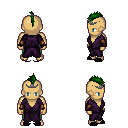
a pixel art fantasy rpg character, male body template, human, tanned skin, purple robe, teal pants, green mohawk hairstyle, iron tiara, cloth bracers, black slippers, four views (front, back, left, right), 2x2 character sprite sheet, small pixel art, hard edges, no anti-aliasing